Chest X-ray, AP view. Patient: 18 years old, sex M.
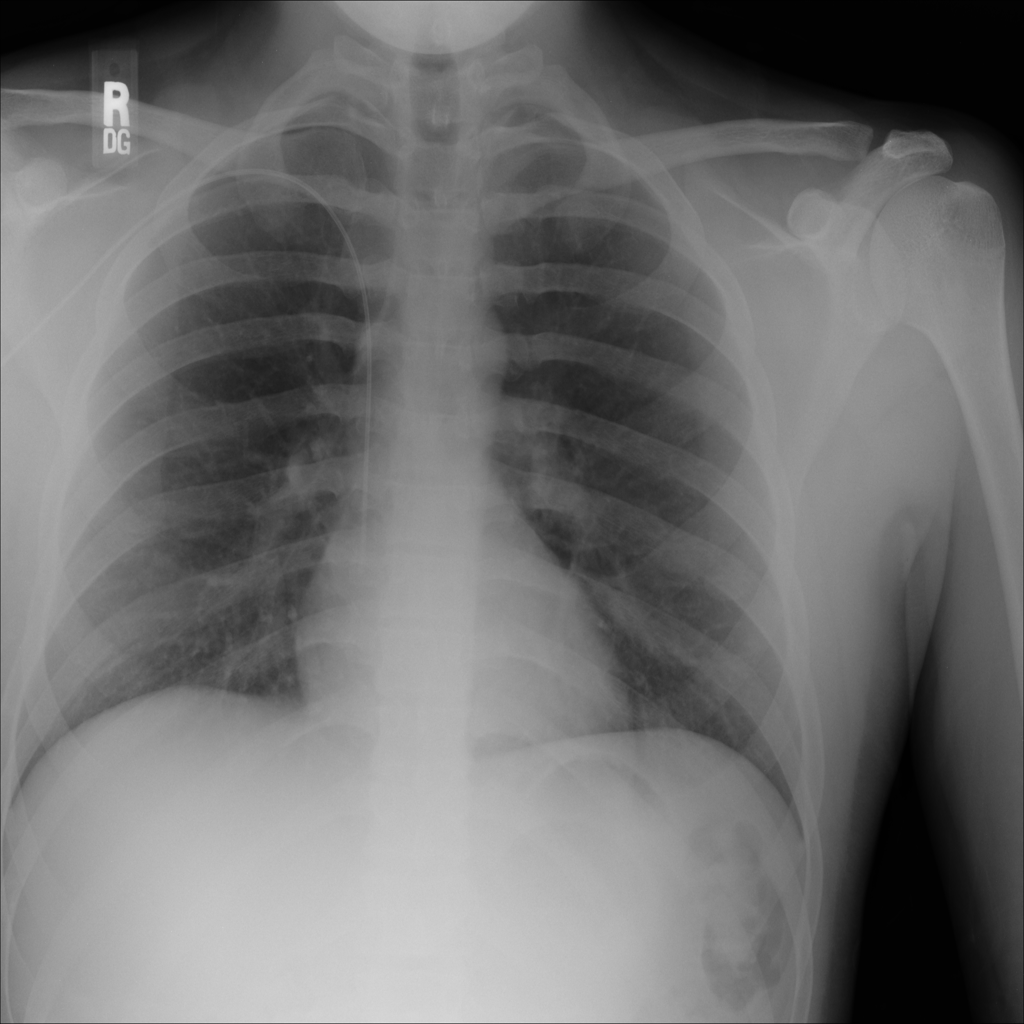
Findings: No Finding